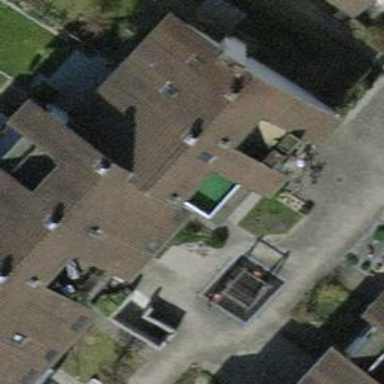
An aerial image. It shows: Terrace building.